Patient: sex F, age 73
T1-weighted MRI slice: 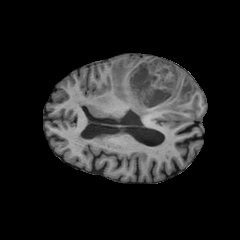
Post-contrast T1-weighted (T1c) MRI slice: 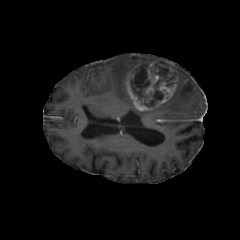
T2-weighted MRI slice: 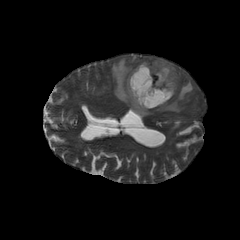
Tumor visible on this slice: yes
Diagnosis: Glioblastoma, IDH-wildtype
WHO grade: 4